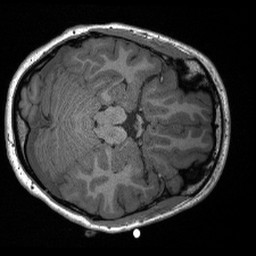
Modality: T1w
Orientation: axial
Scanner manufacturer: siemens
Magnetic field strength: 3 T
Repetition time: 2.4 s
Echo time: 0.00213 s